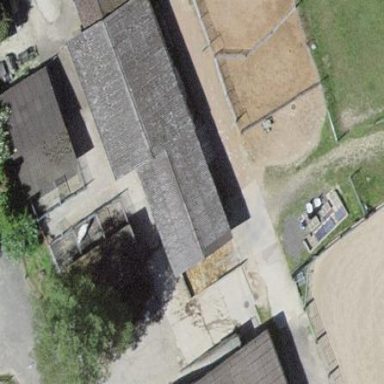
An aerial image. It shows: Farm auxiliary building.